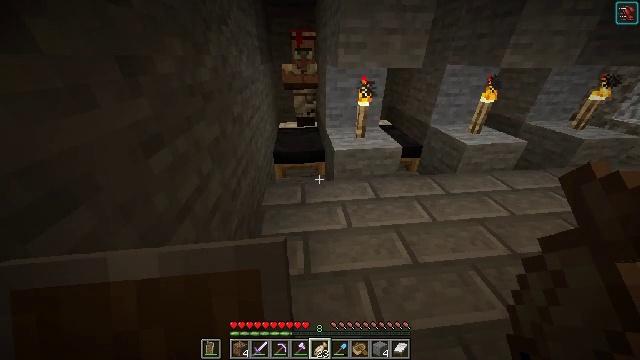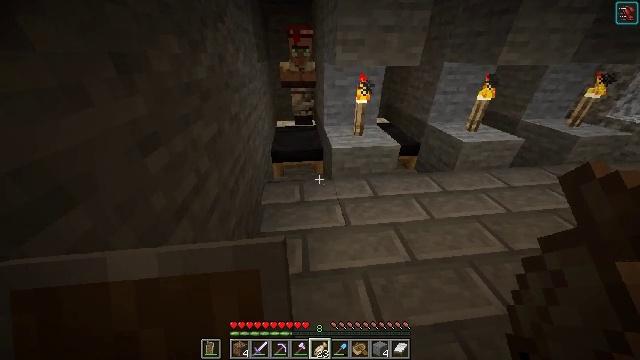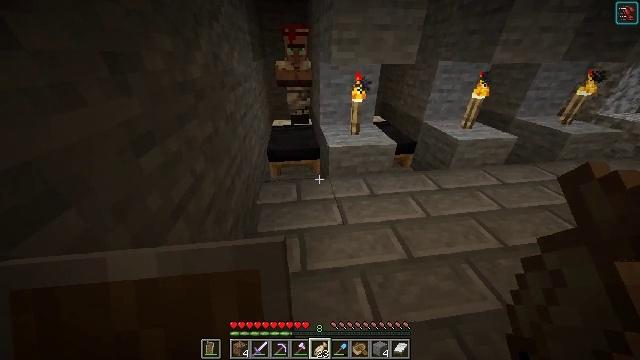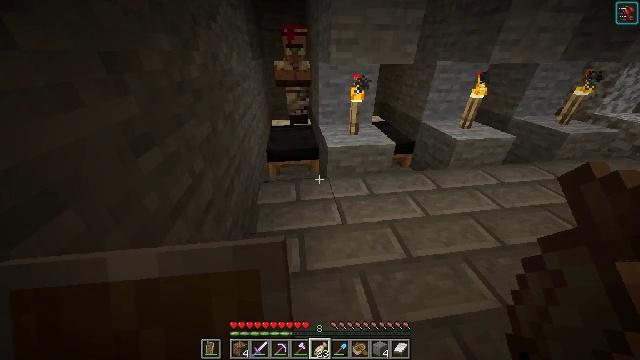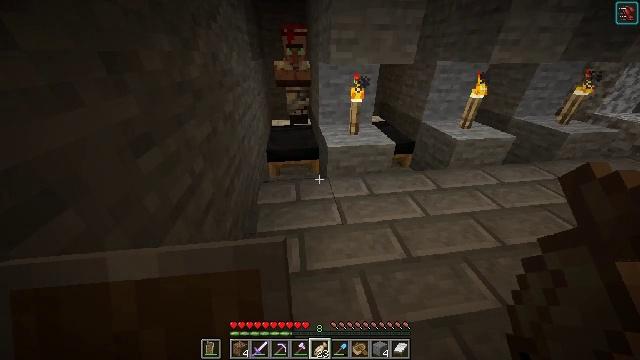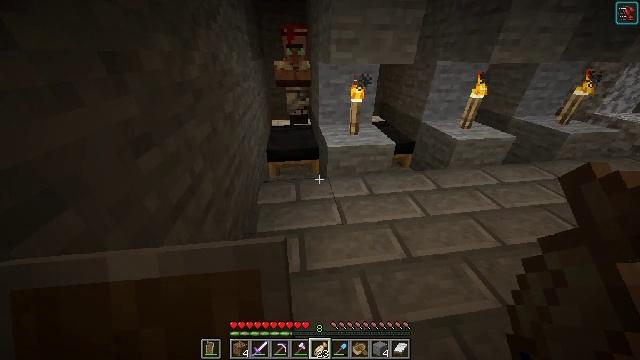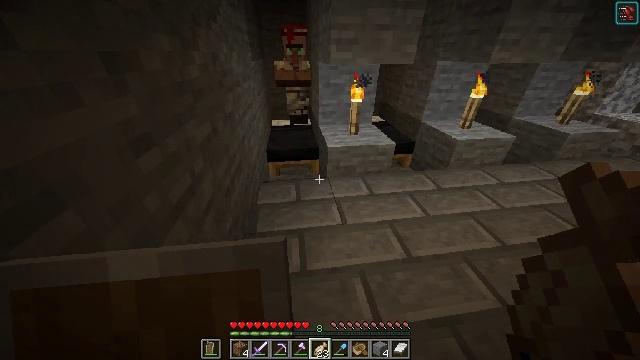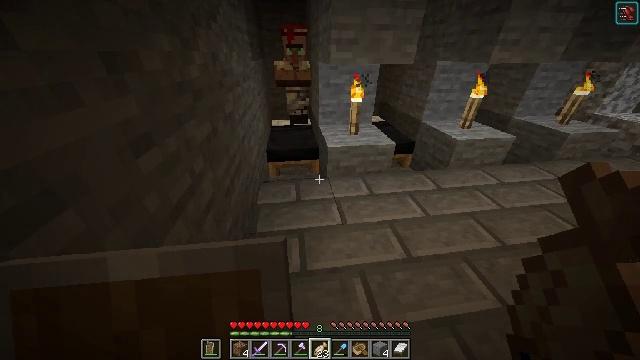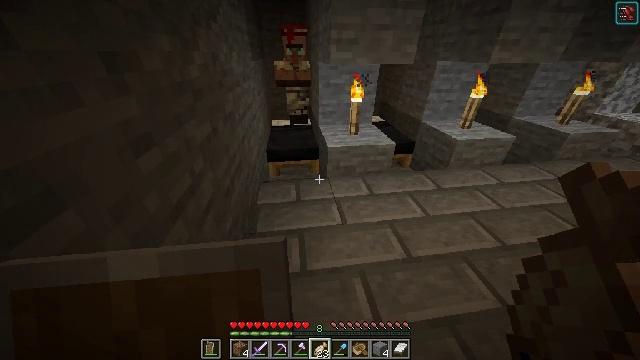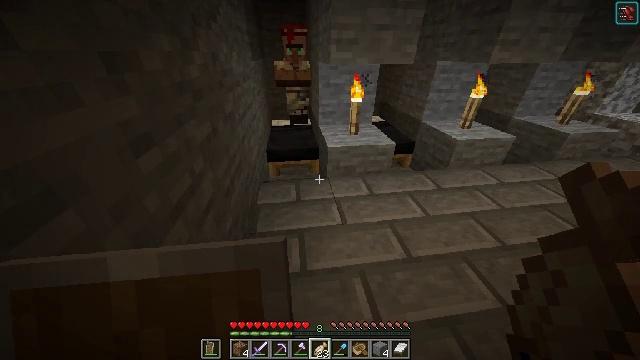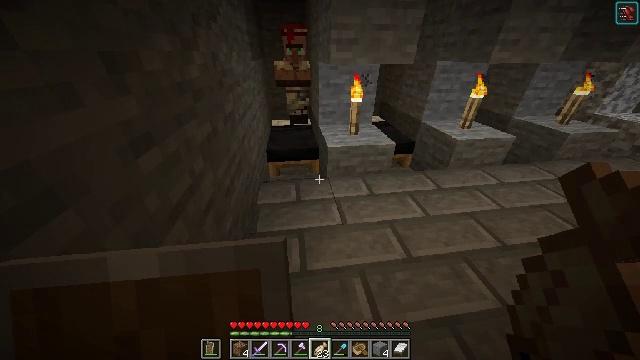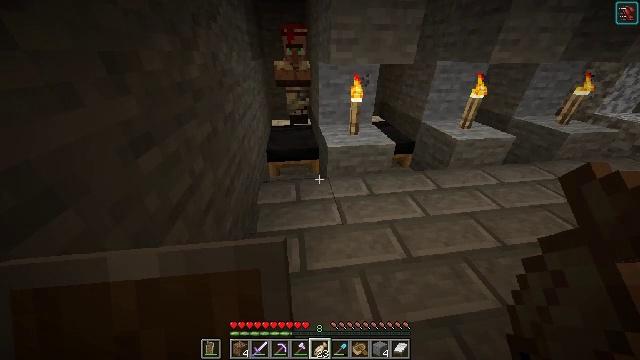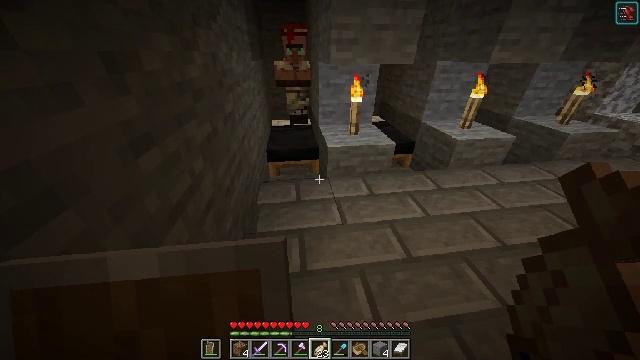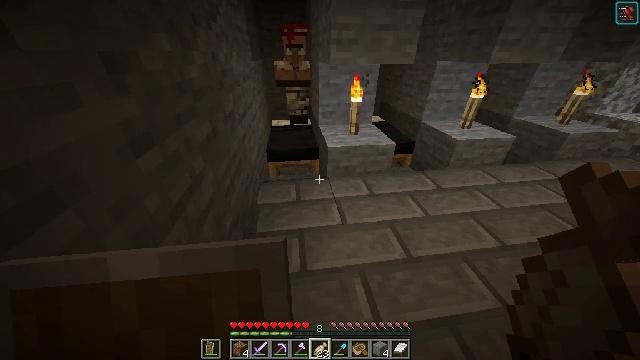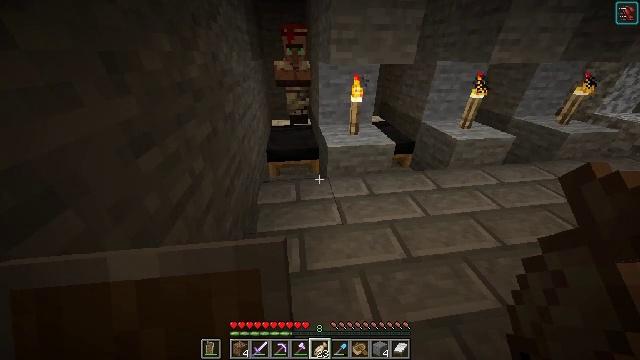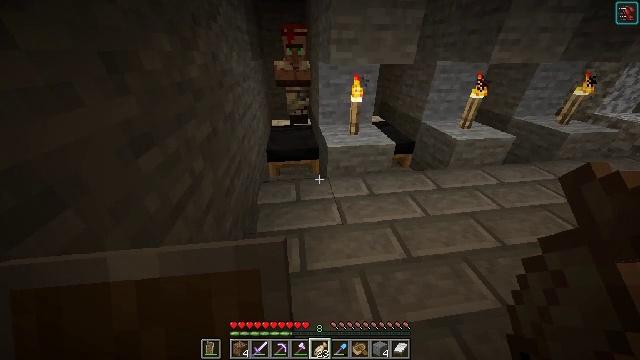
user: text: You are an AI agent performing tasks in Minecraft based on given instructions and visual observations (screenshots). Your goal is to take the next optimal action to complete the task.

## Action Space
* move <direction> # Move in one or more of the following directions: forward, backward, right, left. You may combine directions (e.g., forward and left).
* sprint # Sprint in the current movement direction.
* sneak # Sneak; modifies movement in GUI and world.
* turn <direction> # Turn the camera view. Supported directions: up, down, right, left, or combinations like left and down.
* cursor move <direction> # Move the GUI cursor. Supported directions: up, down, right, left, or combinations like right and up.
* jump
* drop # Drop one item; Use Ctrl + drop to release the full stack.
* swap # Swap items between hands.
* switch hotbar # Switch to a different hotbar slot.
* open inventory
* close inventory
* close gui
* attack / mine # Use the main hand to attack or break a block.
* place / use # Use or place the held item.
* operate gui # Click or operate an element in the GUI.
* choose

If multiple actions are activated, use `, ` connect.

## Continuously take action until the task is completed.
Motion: motion action
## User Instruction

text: Attack the black bed to recycle it.
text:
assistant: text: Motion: no_op
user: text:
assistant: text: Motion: turn right
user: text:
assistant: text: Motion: no_op
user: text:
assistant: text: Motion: no_op
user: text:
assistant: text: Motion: no_op
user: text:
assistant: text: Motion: no_op
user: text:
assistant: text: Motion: no_op
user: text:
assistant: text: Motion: no_op
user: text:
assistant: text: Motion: no_op
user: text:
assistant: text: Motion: no_op
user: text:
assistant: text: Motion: no_op
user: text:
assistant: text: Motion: no_op
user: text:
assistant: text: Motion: no_op
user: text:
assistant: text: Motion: no_op
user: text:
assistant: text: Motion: no_op
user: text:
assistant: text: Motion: no_op
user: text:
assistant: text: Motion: no_op
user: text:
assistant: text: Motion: no_op
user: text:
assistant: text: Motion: no_op
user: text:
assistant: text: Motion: no_op
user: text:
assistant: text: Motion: no_op
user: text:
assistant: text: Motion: no_op
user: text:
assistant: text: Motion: no_op
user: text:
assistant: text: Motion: no_op
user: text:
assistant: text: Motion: no_op
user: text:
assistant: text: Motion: no_op
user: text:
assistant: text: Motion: no_op
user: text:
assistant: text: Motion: no_op
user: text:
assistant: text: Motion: no_op
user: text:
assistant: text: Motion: no_op